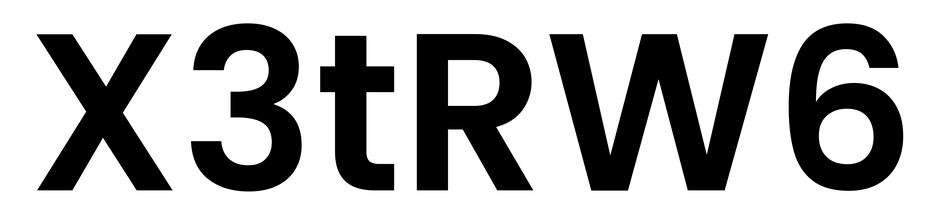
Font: Poppins-SemiBold